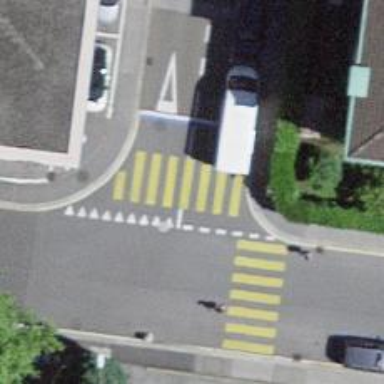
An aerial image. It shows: Zebra crossing on the road.